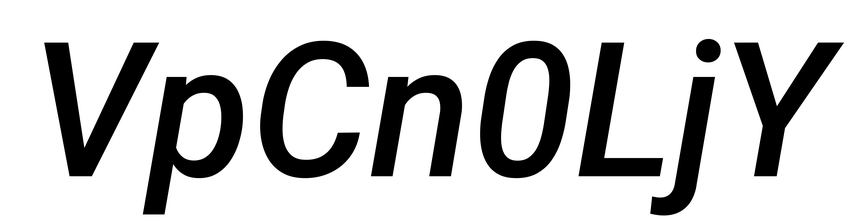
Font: Roboto-Italic_Medium_Italic